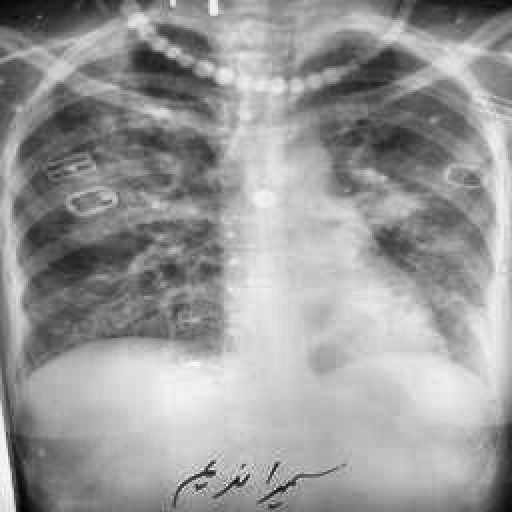
Finding: TUBERCULOSIS